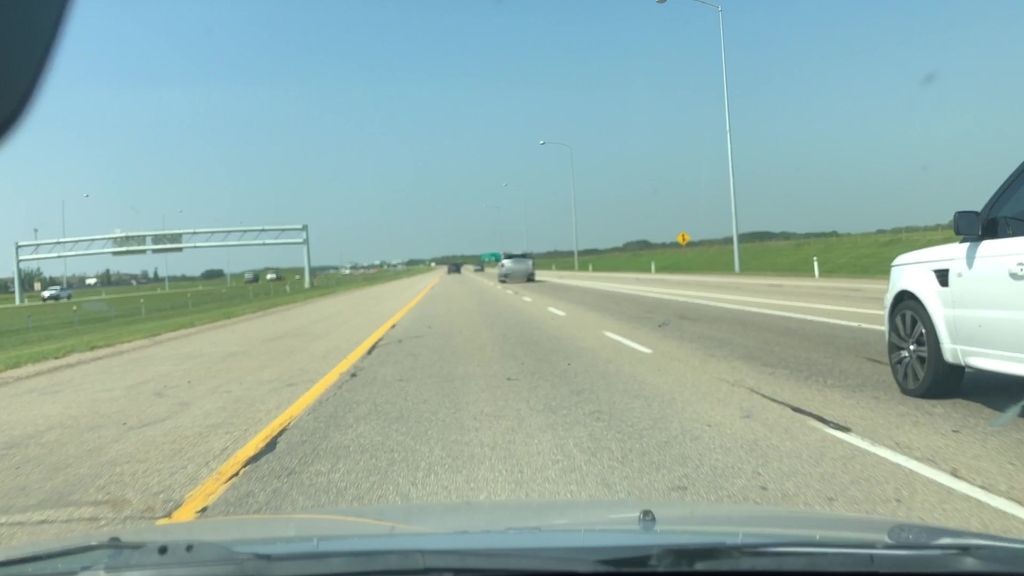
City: edmonton